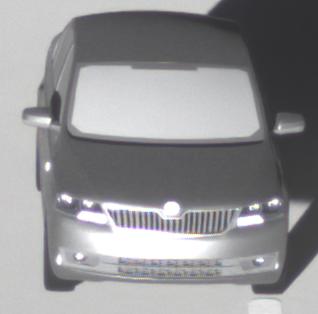
Make: Skoda
Model: Rapid
Detailed model: Rapid 1.2 Active Limousine
Model produced from: 2012/10
Model produced until: 2015/04
Doors: 5
Color: gray
Road condition: dry road
Daytime: sunrise or sunset
Contrast: high contrast